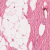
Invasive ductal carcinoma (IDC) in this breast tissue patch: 0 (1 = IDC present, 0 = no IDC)